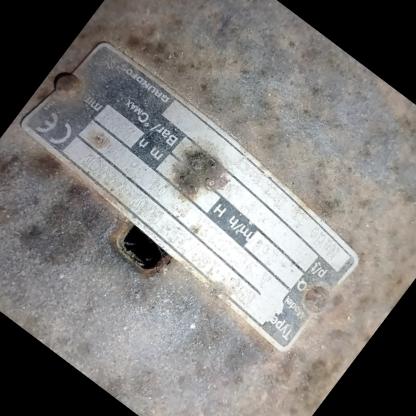
Klasa: tabliczka-znamionowa